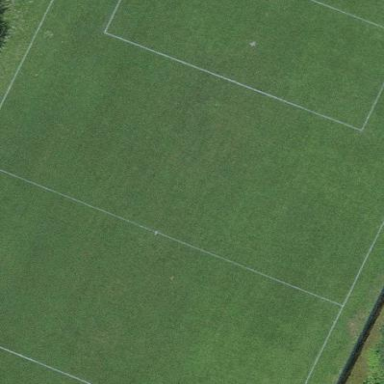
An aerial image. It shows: Grass pitch designated for soccer.